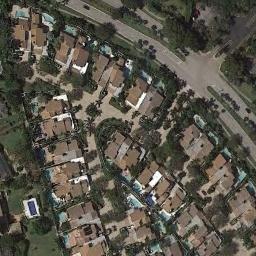
Label: residential